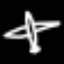
Label: airplane